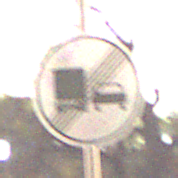
Verkehrszeichen: EndeUeberholverbotKraftfahrzeuge
Umgebung: Outdoor, Nature
Tageszeit: Night
Wetter: Clear
Licht: Natural
Jahreszeit: NotSpecified
Kontrast: LowContrast